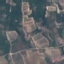
Label: PermanentCrop